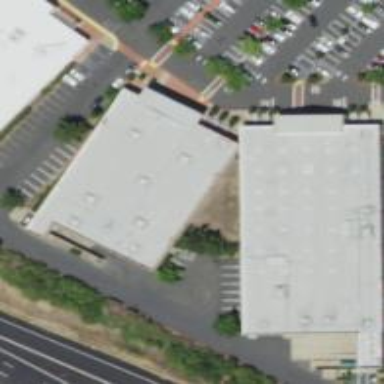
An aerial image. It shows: Building.